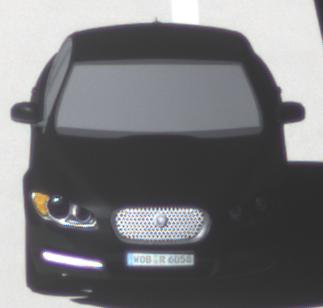
Make: Jaguar
Model: XF 3.0 V6
Detailed model: XF (X250) Limousine
Model produced from: 2010/02
Model produced until: 2010/10
Doors: 4
Color: black
Road condition: dry road
Daytime: midday
Contrast: high contrast